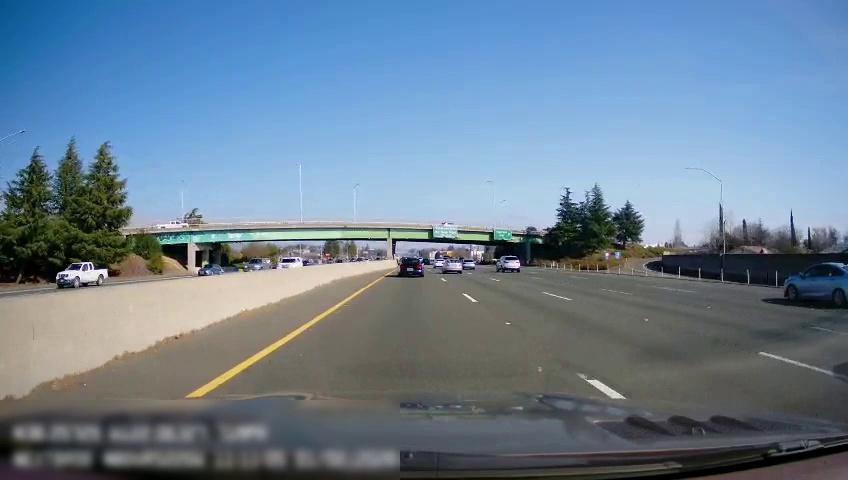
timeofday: Day
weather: Sunny
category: Drivable Space
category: Drivable Space
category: Vehicles | Truck
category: Vehicles | Car
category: Vehicles | SUV
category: Vehicles | Car
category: Vehicles | SUV
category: Vehicles | Truck
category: Vehicles | Car
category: Vehicles | Car
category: Vehicles | Car
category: Vehicles | Car
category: Vehicles | SUV
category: Vehicles | Car
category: Vehicles | SUV
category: Vehicles | Car
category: Drivable Space
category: Lanes | Alternate Lane
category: Lanes | Current Lane
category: Lanes | Current Lane
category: Lanes | Alternate Lane
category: Lanes | Alternate Lane
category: Lanes | Alternate Lane
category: Lanes | Opposite Lane
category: Traffic | Signs
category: Traffic | Signs